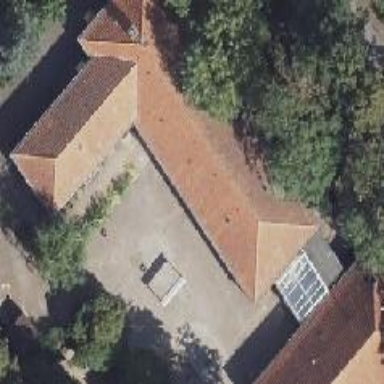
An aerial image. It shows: Kindergarten building.